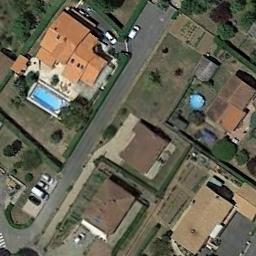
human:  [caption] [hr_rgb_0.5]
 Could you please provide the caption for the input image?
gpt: The medium residential is on the grass next to the road .

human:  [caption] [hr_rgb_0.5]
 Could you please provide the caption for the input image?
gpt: Many buildings of different shapes are in medium residential area .

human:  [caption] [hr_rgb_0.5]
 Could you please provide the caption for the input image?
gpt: The medium residential area has some houses and trees on the grass and some of the houses have swimming pools .

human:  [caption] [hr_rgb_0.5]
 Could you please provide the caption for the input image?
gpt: Medium-sized residential areas have roads on both sides .

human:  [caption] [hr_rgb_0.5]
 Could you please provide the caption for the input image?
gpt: There are some brown buildings on the medium residential area .